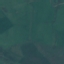
Land use / land cover class: Pasture